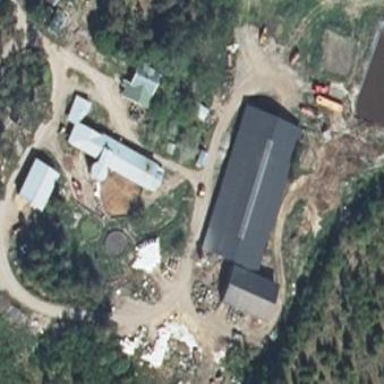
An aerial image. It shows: Farmyard area.